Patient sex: M
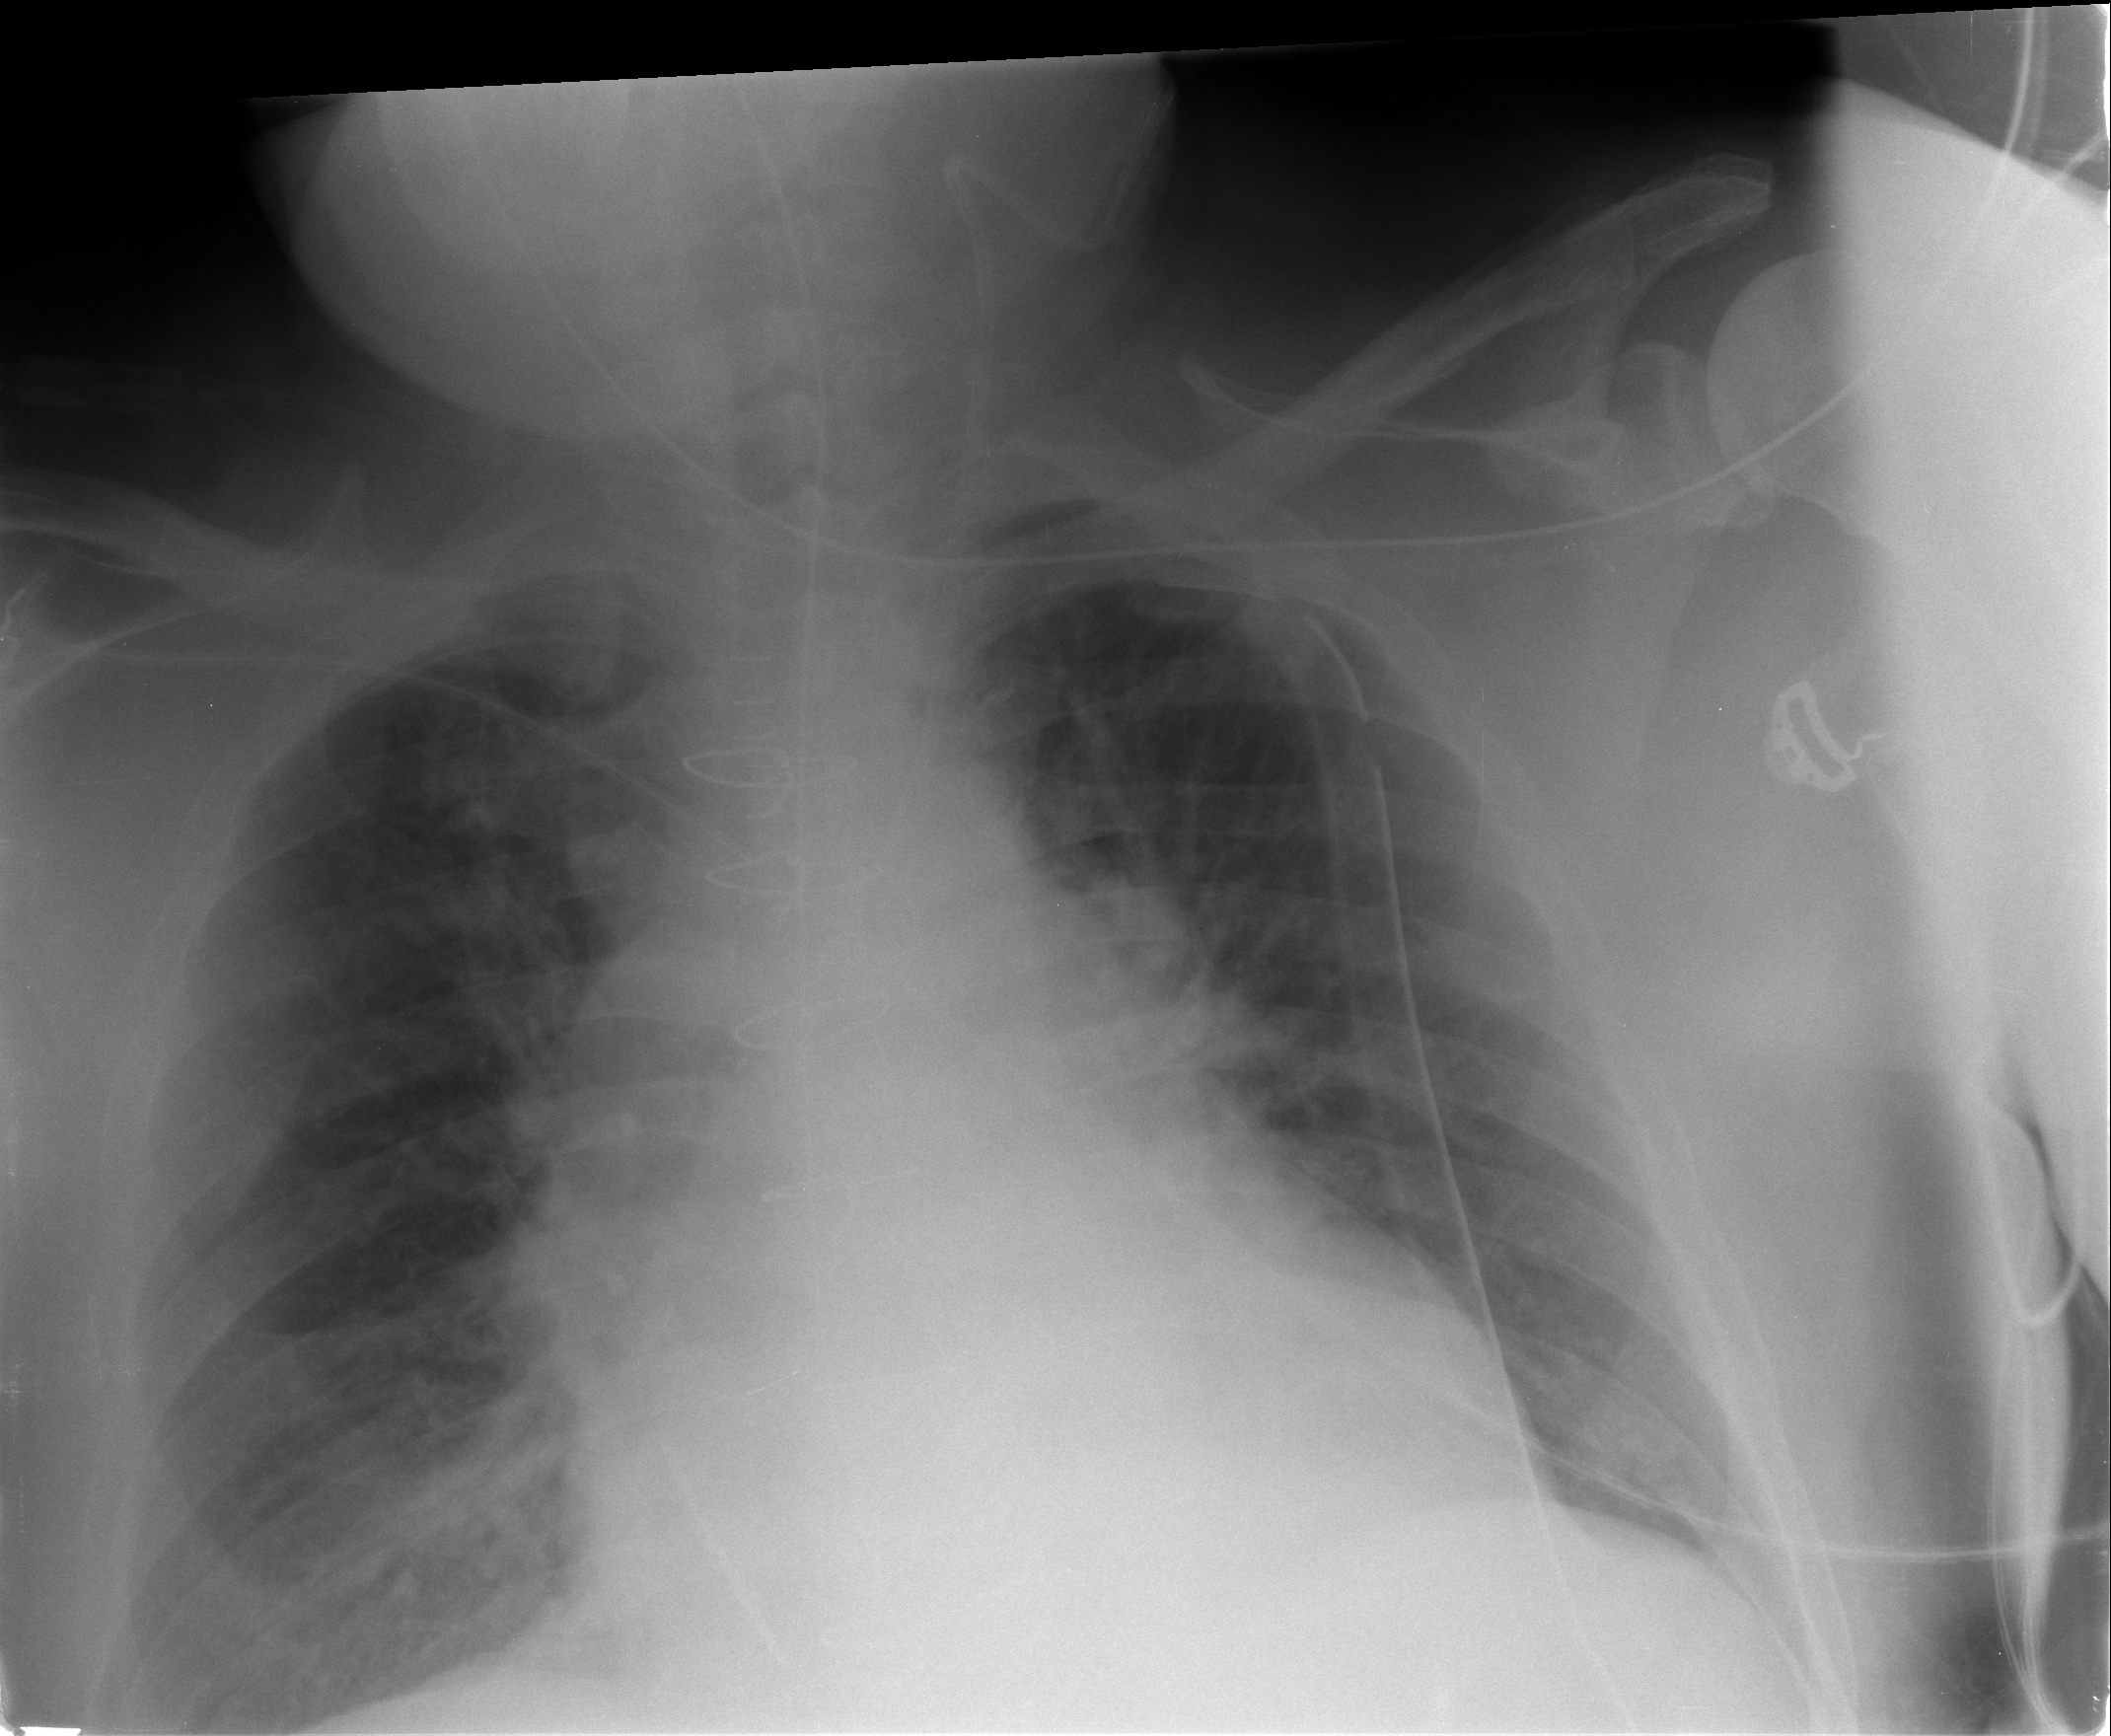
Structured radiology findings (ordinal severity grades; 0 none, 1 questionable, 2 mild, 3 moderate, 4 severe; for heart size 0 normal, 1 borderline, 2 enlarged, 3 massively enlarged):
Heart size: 2
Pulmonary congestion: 2
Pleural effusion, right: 2
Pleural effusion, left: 0
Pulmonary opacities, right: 0
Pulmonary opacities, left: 0
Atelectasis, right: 2
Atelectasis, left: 0